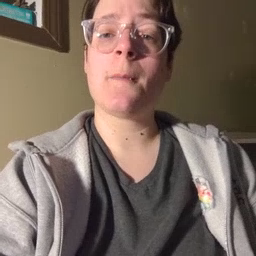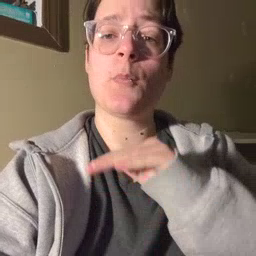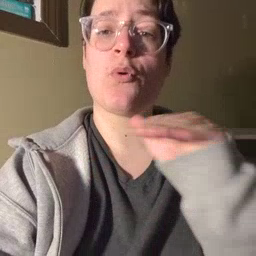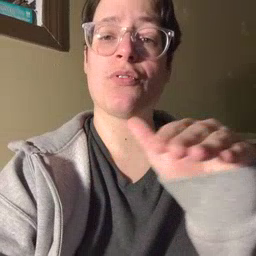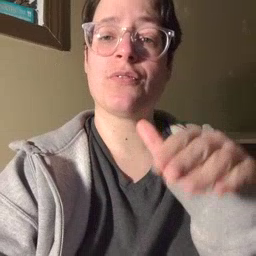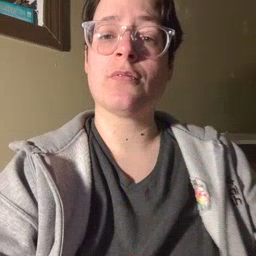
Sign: pool